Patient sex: M
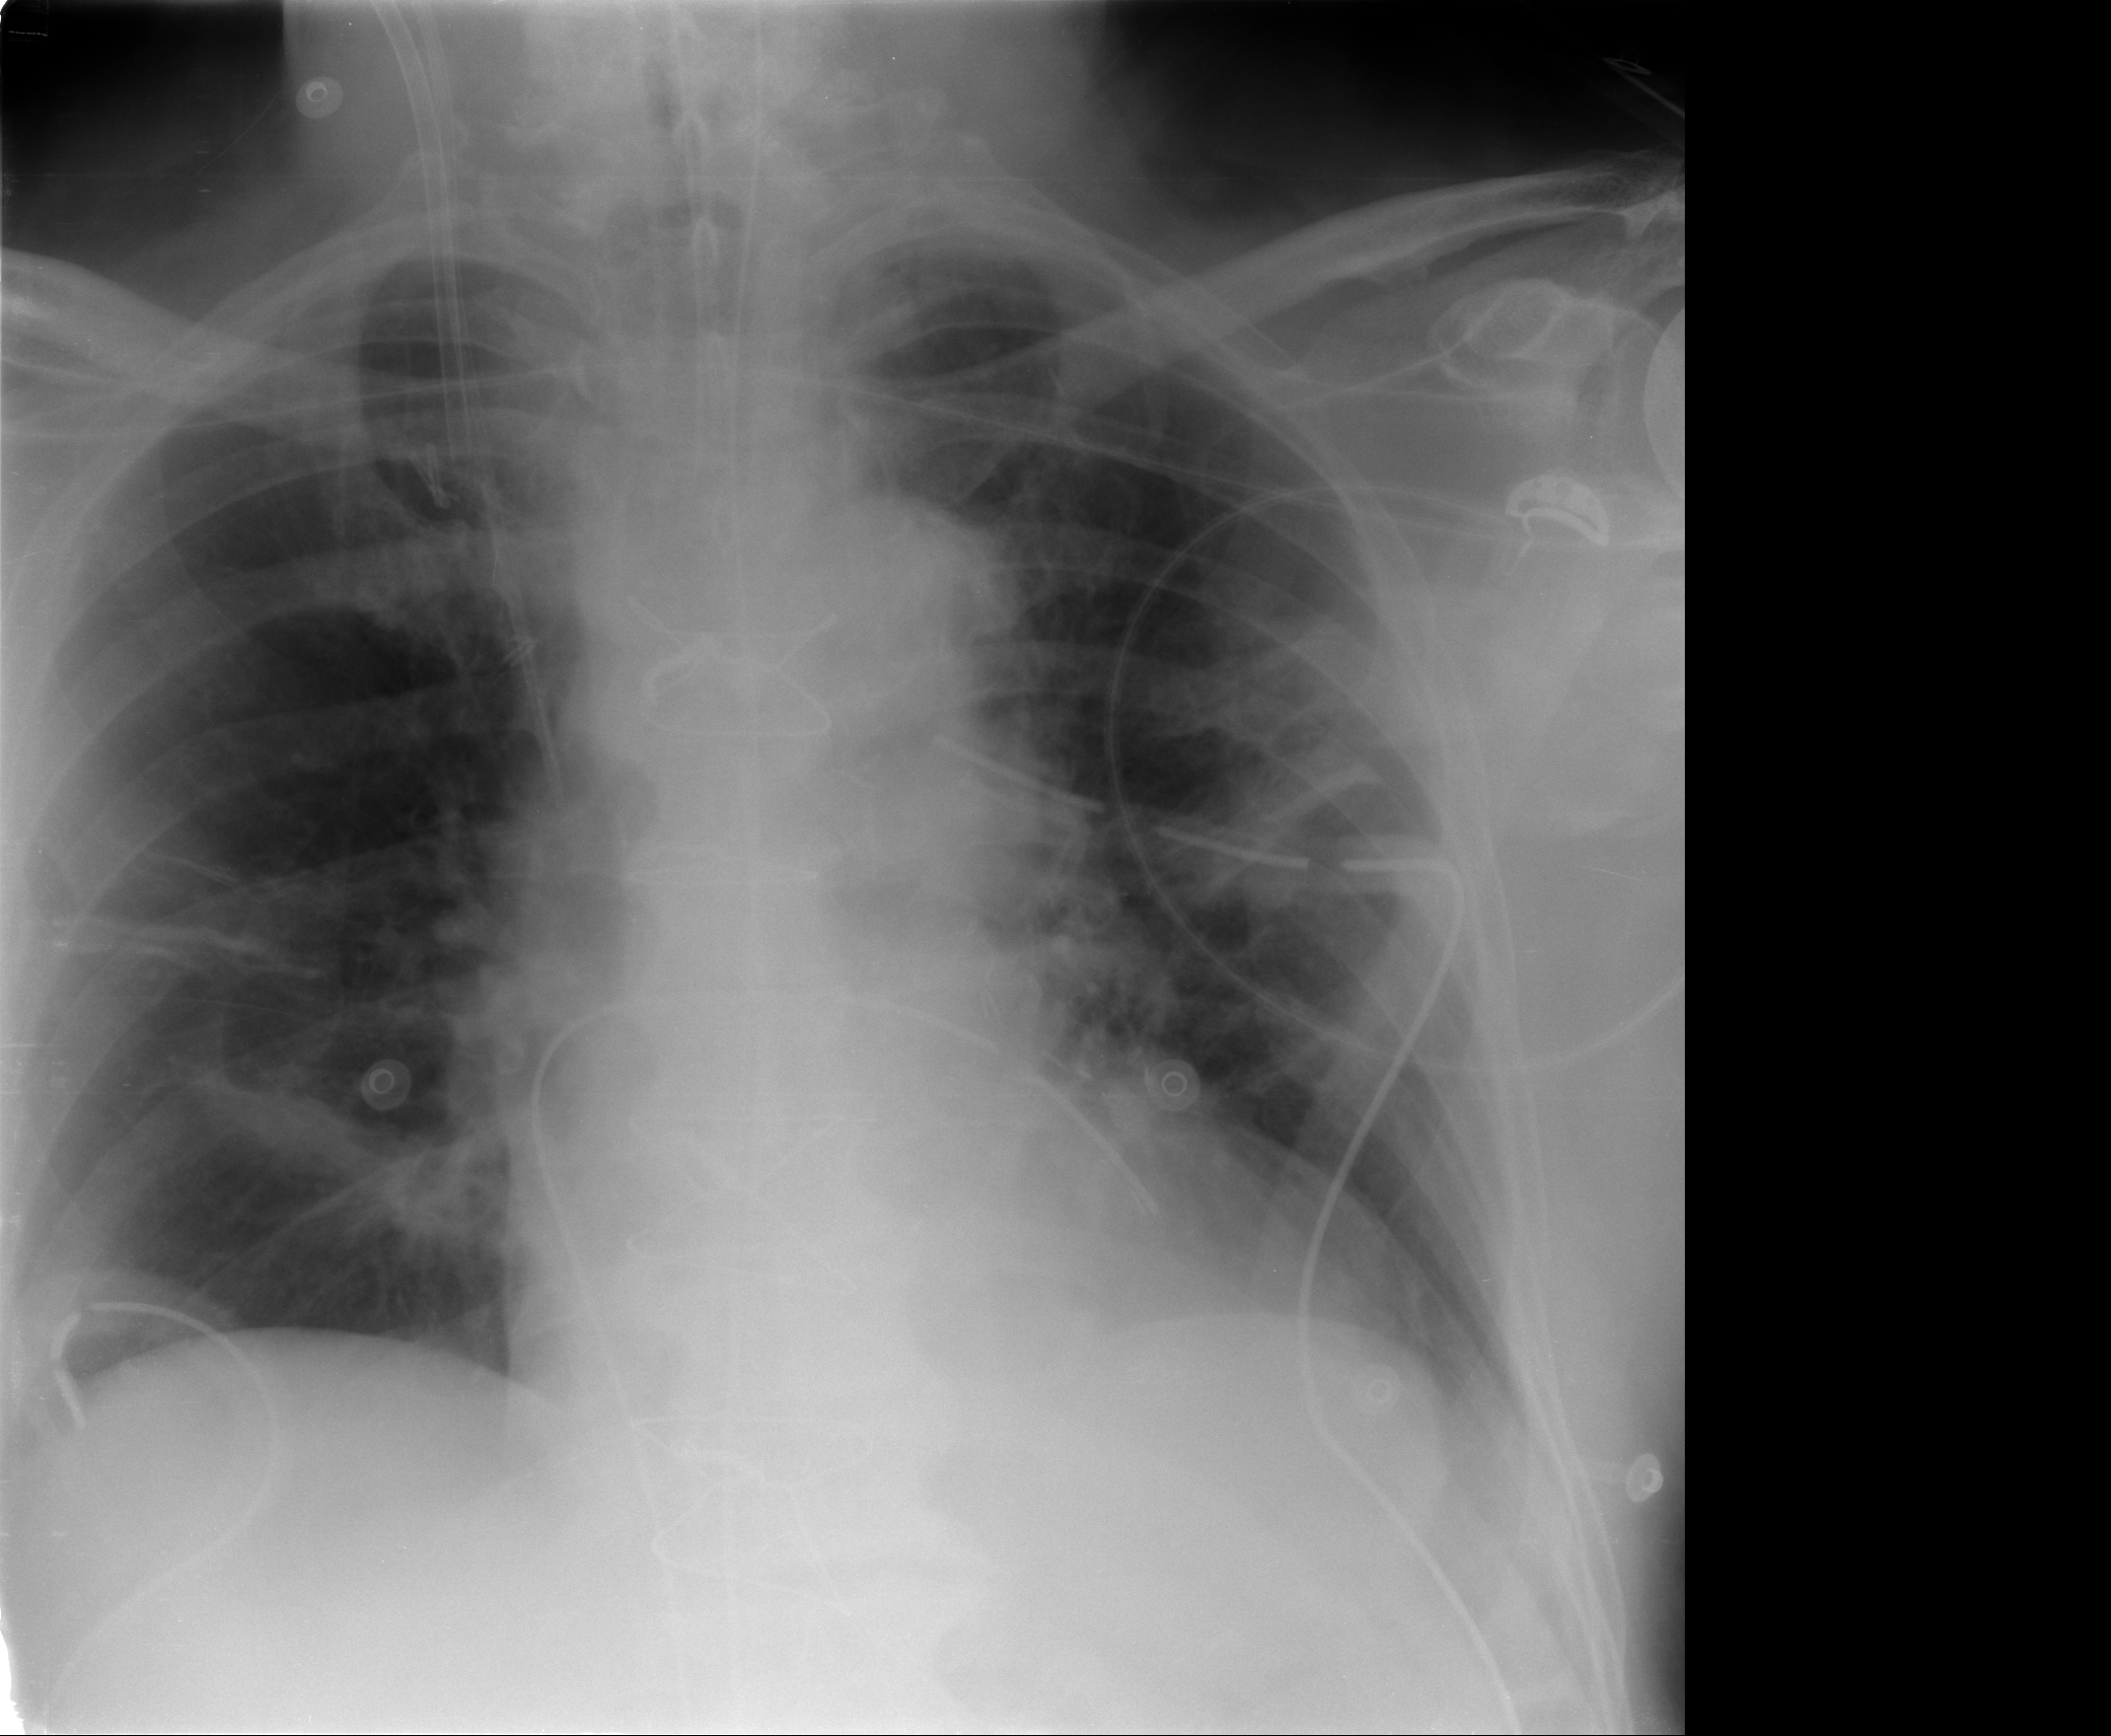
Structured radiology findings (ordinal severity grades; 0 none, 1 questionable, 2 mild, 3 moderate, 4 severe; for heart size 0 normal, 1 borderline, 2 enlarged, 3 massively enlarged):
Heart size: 0
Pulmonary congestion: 0
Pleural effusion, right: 0
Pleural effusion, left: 0
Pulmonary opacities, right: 0
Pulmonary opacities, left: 0
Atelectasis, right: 2
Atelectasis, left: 2